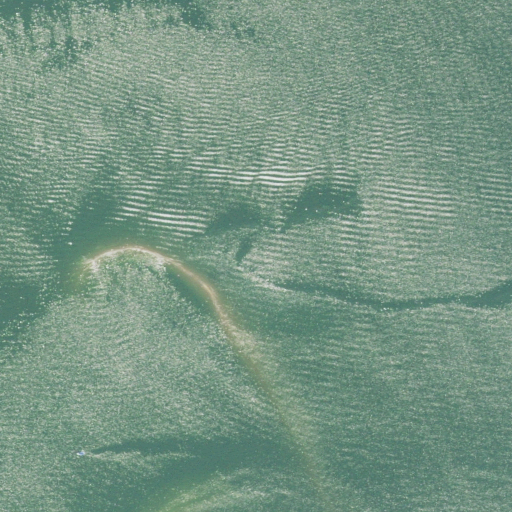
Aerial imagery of bar in Connecticut named Shag Bank containing open water and barren land